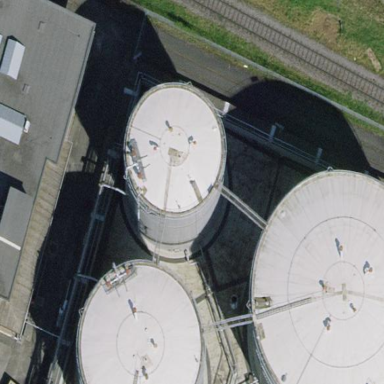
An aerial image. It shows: Building with storage tank.